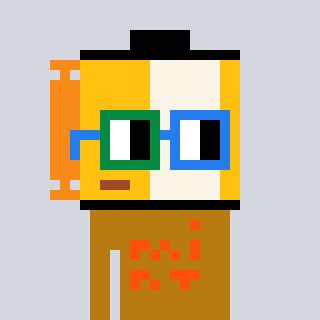
a pixel art character with square green and blue glasses, a film roll-shaped head and a gold-colored body on a cool background